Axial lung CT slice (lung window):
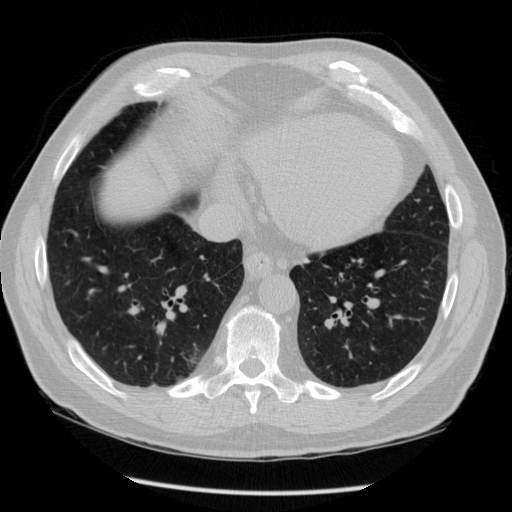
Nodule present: no